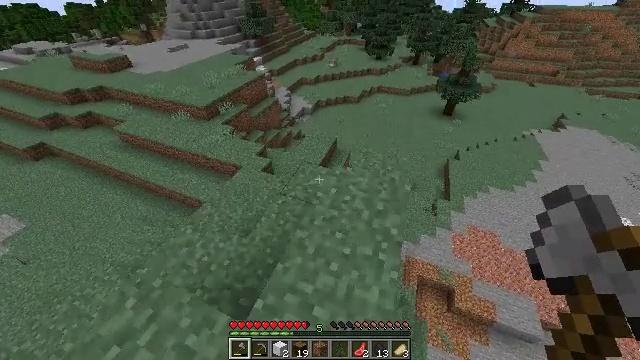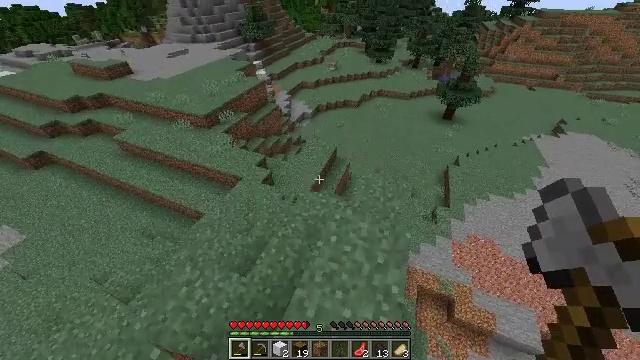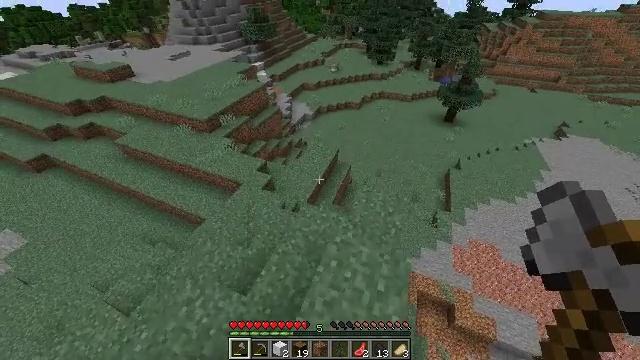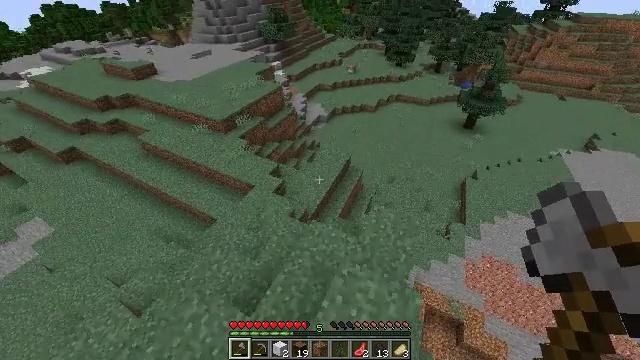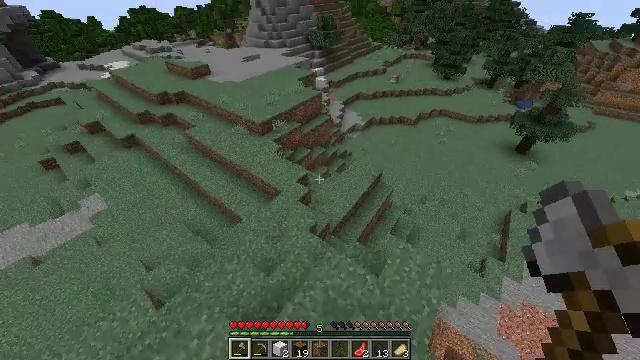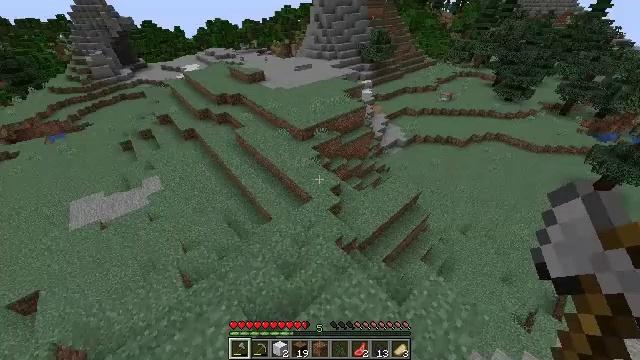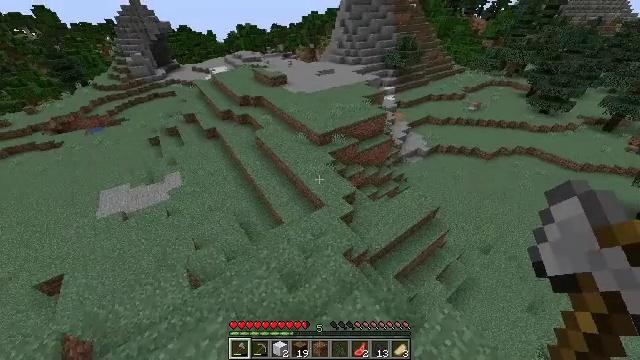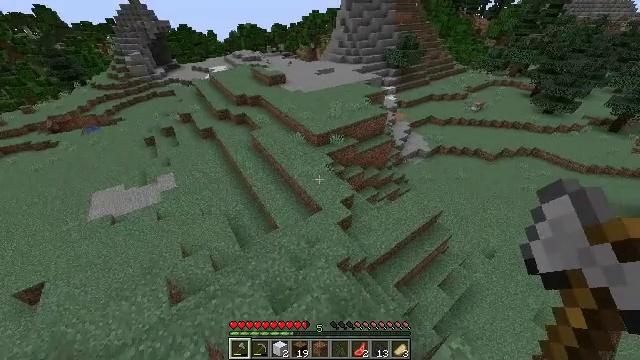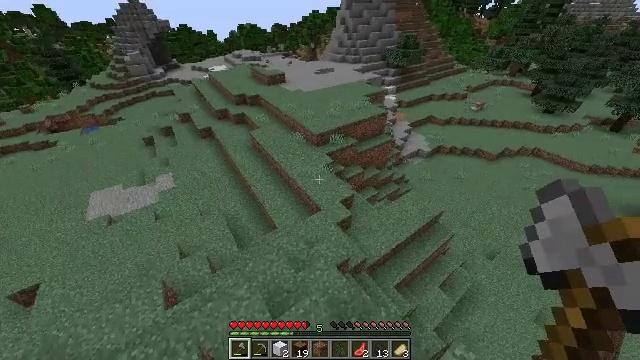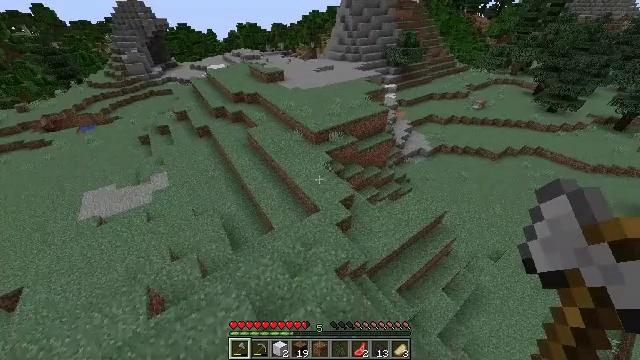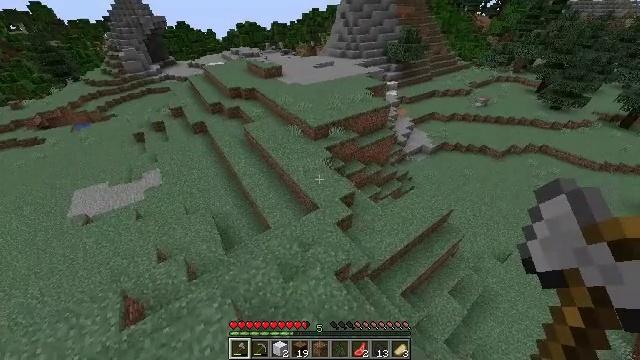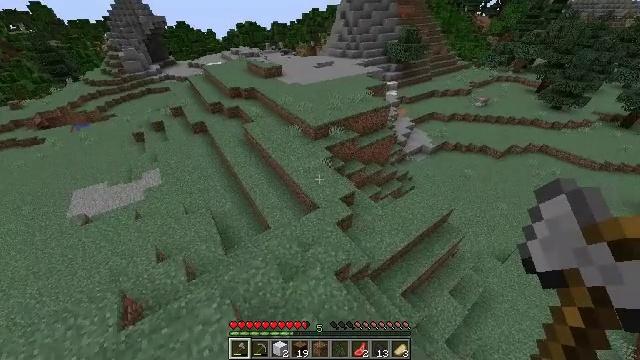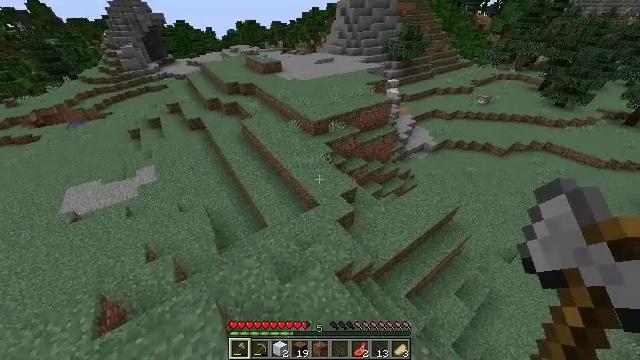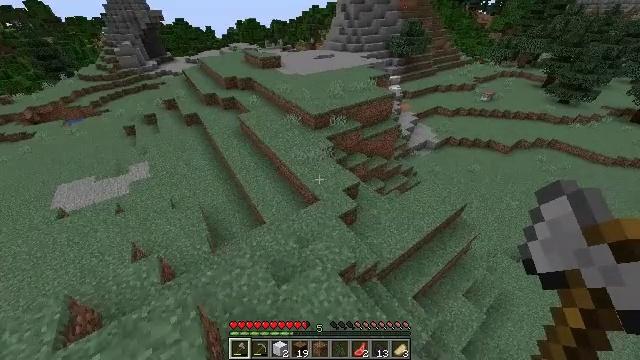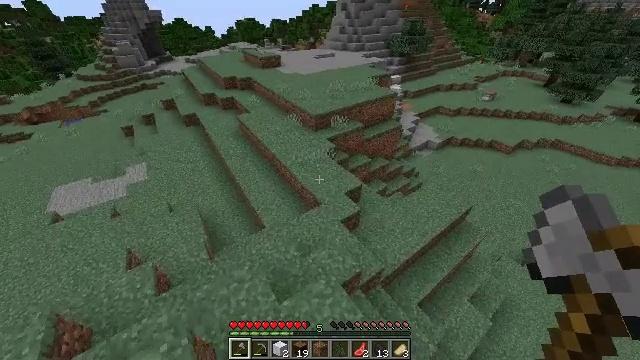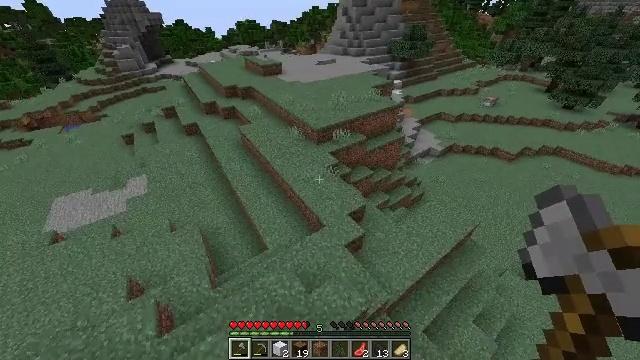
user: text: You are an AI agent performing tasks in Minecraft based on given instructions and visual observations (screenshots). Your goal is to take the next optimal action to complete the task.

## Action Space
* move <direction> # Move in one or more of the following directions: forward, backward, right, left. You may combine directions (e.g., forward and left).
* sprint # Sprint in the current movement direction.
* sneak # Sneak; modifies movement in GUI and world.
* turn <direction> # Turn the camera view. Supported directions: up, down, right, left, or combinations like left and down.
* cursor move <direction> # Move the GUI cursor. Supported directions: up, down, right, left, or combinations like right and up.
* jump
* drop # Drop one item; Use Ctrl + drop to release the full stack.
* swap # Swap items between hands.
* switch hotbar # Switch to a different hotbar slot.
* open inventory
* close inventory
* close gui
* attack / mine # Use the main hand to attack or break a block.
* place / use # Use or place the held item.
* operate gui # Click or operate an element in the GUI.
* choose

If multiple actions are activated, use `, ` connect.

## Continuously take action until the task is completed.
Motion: motion action
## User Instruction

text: Turn raw porkchop into a cooked porkchop using a furnace.
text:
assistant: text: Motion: move forward, sprint, jump
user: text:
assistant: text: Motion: move forward, sprint, jump
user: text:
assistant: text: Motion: move forward, sprint, turn left, jump
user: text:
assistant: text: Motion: move forward, sprint, turn left and up
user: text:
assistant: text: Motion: move forward, sprint, turn left and up
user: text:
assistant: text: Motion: move forward, sprint, turn left
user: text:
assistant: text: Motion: move forward and move left, sprint
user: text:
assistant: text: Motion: move forward and move left, sprint
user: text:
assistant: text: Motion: move forward and move left, sprint, jump
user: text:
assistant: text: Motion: move forward and move left, sprint, jump
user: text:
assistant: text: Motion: move forward and move left, sprint, jump
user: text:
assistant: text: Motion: move forward and move left, sprint, jump
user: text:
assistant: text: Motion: move forward and move left, sprint, jump
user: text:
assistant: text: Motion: move forward and move left, sprint, jump
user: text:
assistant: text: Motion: move forward, sprint, jump
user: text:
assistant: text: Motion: move forward, sprint, jump
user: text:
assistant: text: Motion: move forward, sprint, jump
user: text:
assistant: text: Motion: move forward, sprint, jump
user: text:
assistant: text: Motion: move forward, sprint, jump
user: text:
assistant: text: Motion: move forward, sprint, jump
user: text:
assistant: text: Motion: move forward, sprint, jump
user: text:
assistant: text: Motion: move forward, sprint, jump
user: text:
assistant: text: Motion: move forward, sprint, jump
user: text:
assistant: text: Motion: move forward, sprint, jump
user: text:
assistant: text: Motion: move forward, sprint, turn right, jump
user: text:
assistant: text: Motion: move forward, sprint, turn right
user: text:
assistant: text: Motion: move forward, sprint, turn right
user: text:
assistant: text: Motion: move forward, sprint
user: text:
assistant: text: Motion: move forward, sprint
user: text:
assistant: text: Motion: move forward, sprint